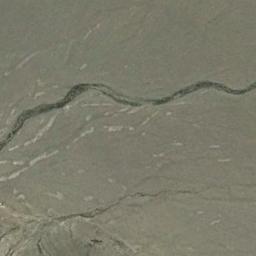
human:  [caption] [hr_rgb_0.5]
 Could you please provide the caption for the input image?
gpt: The desert has dark gray soil and flat terrain and some rivers go through the desert .

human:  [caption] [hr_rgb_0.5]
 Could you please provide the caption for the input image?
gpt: This is a strip of ginger desert with a narrow and curved road passes through it .

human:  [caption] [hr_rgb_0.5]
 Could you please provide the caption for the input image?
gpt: The black desert is next to a lake .

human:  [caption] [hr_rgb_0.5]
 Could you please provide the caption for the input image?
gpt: There are many lines in the desert .

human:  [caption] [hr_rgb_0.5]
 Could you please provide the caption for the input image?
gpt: A desert covered by bare land with some fissures .